八年级 · 变换几何
下列各图中，不为轴对称图形的是 $(\quad)$
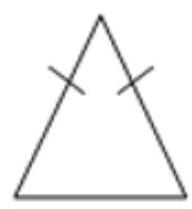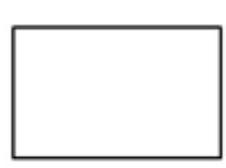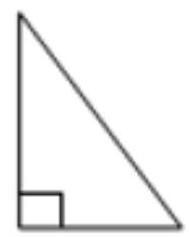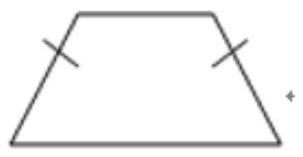

B.

C.

D.

答案: C